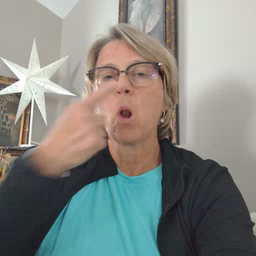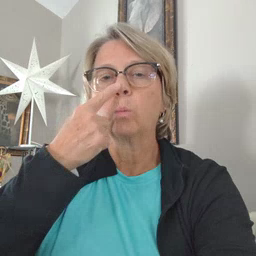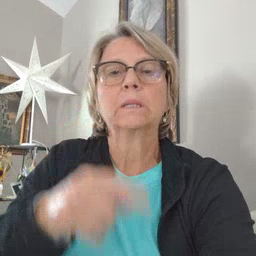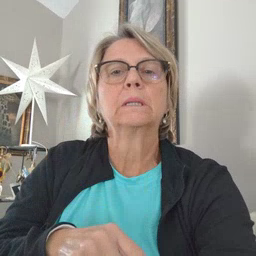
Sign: nose